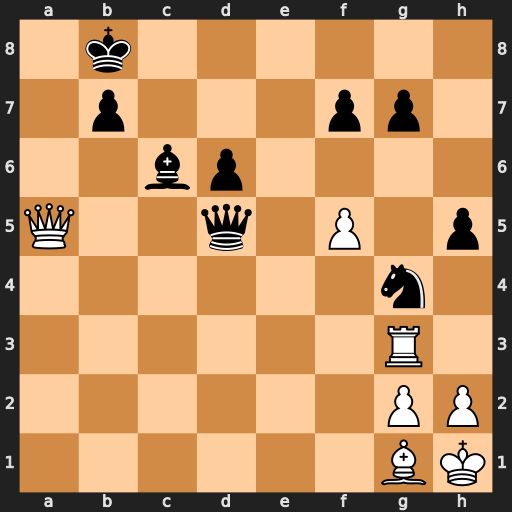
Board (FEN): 1k6/1p3pp1/2bp4/Q2q1P1p/6n1/6R1/6PP/6BK
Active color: w
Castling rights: -
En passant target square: -
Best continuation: Qd8#